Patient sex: M
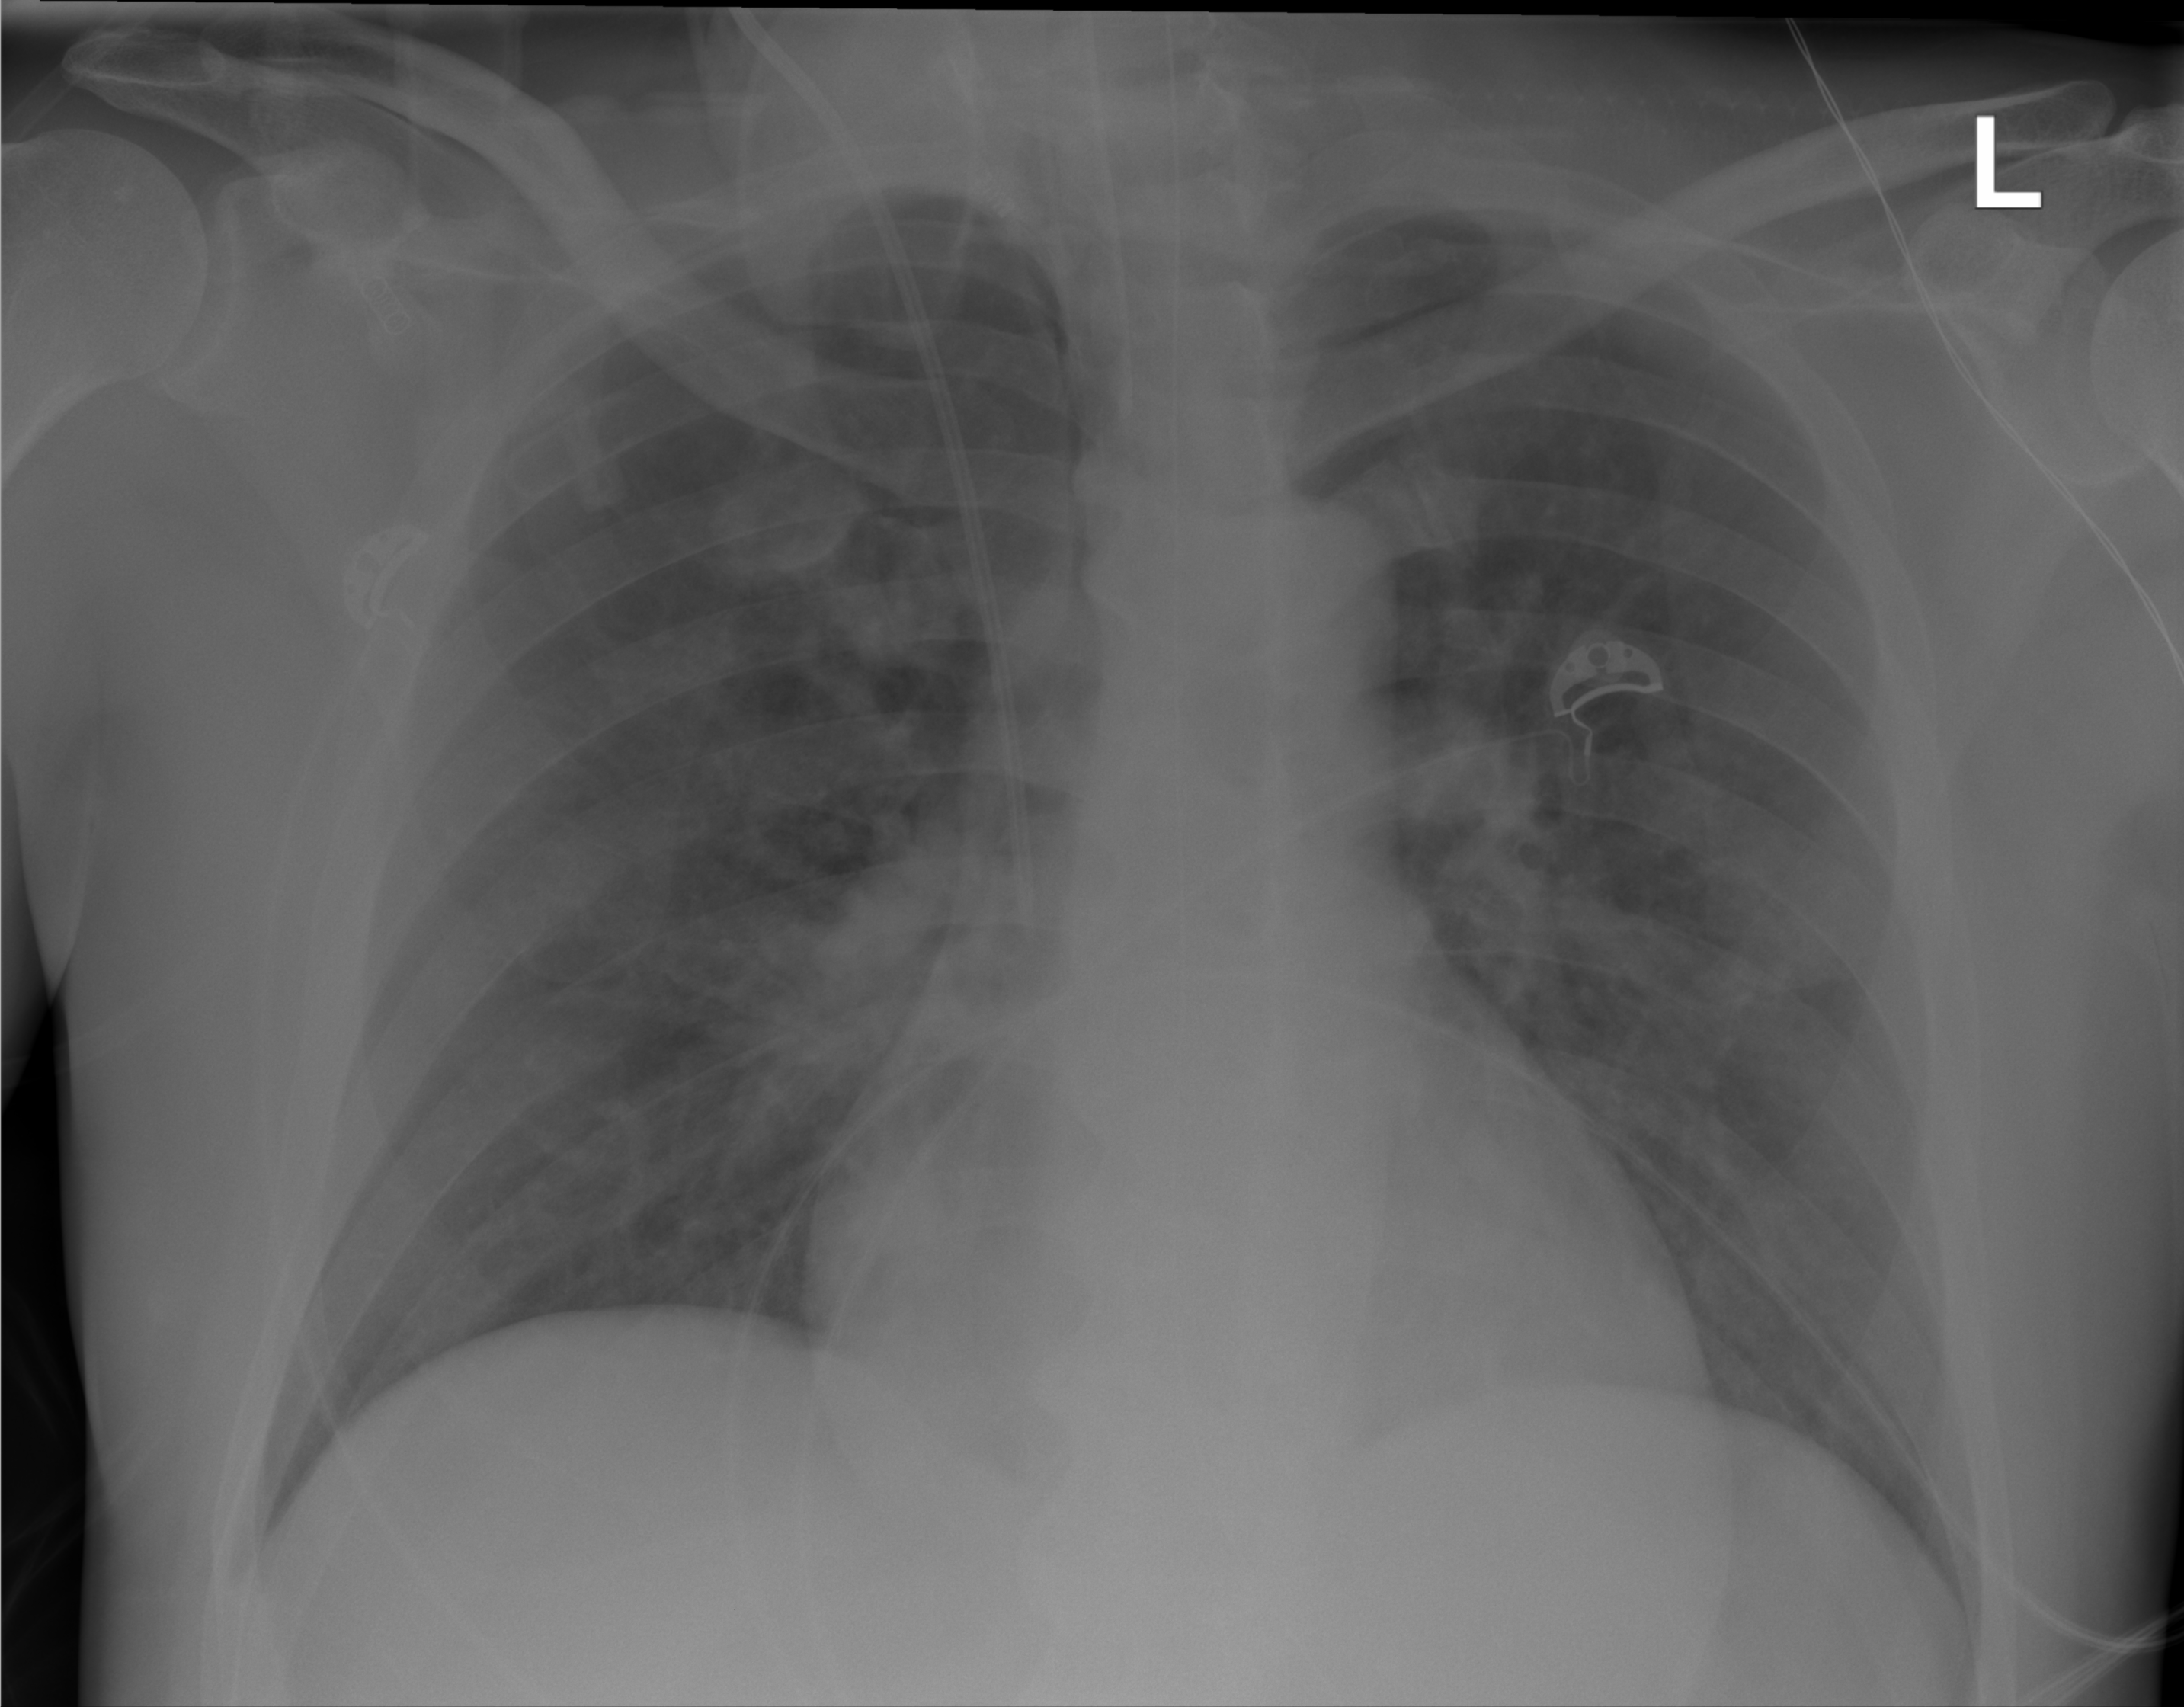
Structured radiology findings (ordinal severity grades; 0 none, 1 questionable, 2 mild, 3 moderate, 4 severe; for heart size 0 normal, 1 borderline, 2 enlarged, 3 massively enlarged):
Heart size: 0
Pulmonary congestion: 2
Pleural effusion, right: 0
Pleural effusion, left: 0
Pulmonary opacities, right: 2
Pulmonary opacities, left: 2
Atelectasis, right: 0
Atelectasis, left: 0